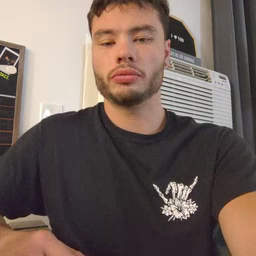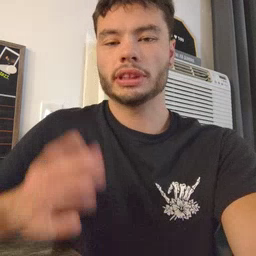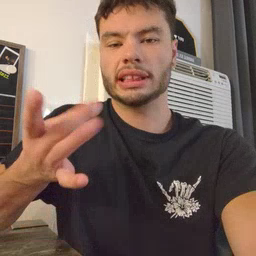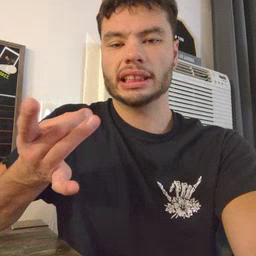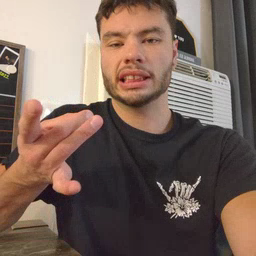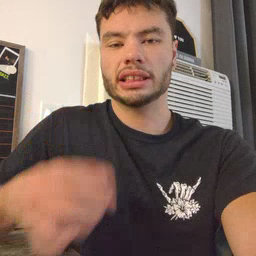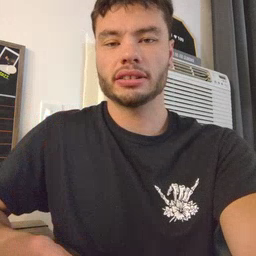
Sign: sticky